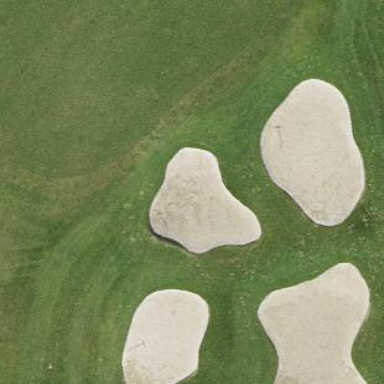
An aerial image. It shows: Golf bunker filled with natural sand.